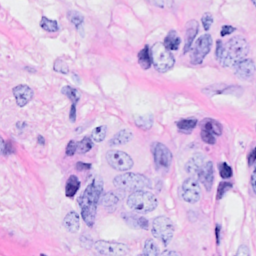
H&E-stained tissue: Breast